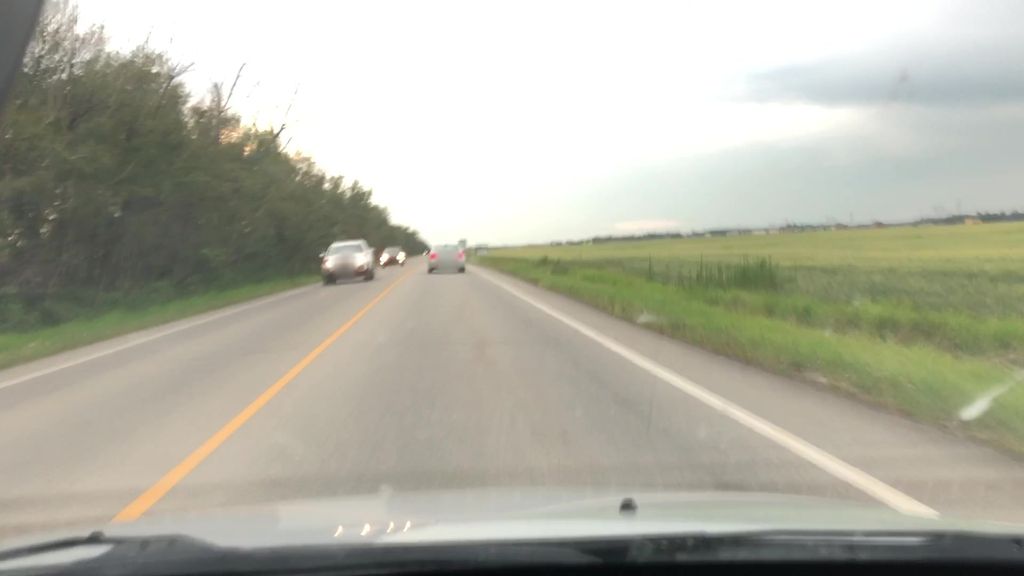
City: edmonton